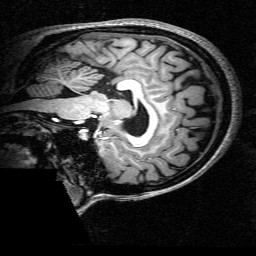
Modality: T1w
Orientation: sagittal